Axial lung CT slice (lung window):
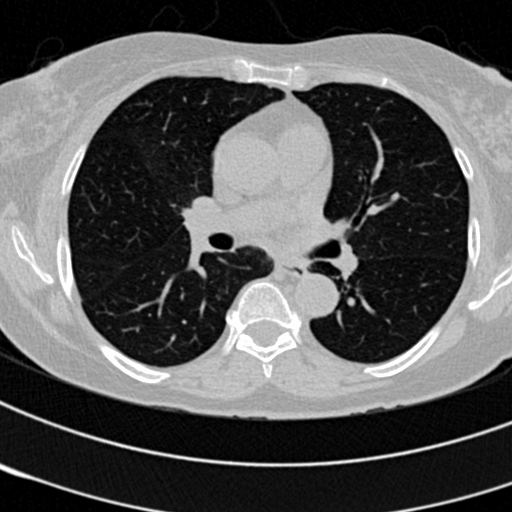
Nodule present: no